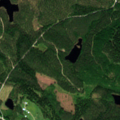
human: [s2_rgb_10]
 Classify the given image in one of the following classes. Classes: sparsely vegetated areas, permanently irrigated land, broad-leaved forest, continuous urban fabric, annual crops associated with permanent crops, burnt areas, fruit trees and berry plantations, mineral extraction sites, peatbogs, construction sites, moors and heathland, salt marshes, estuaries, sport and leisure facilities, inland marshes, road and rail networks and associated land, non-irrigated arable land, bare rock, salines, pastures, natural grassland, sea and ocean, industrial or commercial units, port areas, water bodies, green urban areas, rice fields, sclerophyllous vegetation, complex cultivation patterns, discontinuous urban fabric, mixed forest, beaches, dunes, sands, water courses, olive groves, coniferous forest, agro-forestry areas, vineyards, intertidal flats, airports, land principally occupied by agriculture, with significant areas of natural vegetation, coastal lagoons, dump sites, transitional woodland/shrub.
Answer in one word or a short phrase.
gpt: coniferous forest, mixed forest